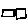
Label: square